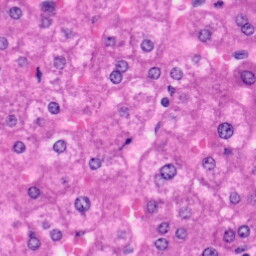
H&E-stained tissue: Liver